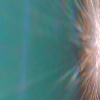
Label: sunburn